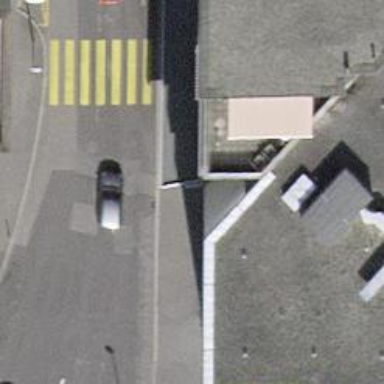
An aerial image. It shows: Parking entrance.